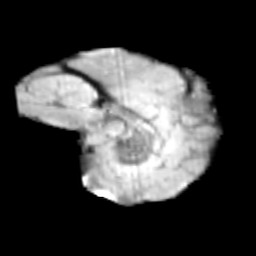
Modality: T2w
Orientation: sagittal
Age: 12
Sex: male
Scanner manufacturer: siemens
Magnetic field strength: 3 T
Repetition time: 3.8 s
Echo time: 0.07 s